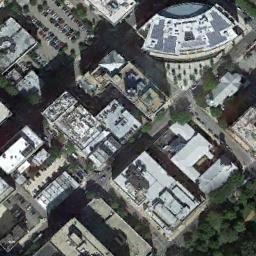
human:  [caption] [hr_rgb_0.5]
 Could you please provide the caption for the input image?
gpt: There is a parking lot next to the building .

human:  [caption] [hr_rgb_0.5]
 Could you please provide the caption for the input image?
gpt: In a business district there are several tall buildings of different shapes and several roads with many cars  There are many cars in the open space beside the road .

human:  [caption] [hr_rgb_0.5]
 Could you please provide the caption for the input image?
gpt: The commercial area is near a parking lot .

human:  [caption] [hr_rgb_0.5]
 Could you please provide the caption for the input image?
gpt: A commercial area has lots of buildings and some roads go through the commercial area .

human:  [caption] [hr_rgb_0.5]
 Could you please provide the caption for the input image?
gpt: There are buildings with white roofs on a commercial area .